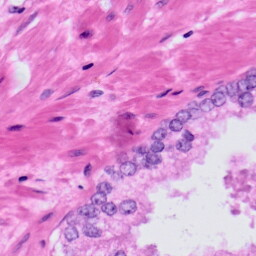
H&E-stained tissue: Prostate